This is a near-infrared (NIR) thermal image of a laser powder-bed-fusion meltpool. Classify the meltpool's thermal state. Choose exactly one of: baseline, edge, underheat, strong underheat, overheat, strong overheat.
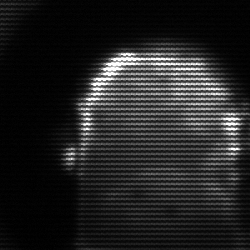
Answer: baseline